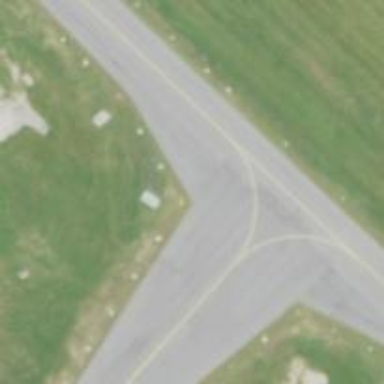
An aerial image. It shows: View of taxiway at the airport.